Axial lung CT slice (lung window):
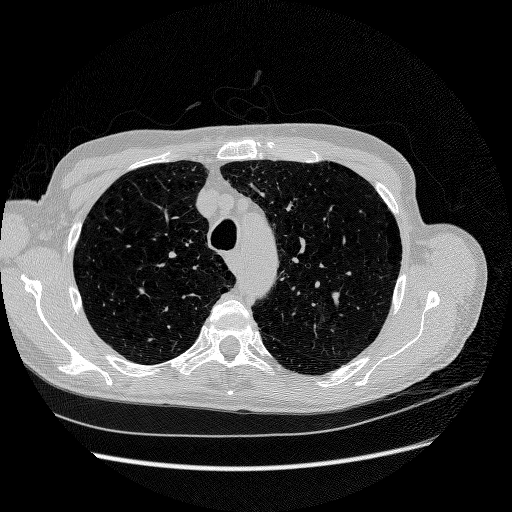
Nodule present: no